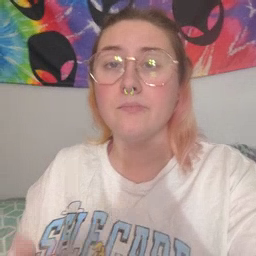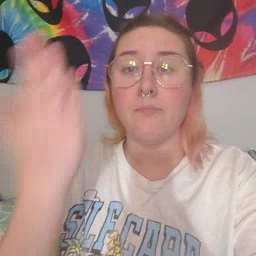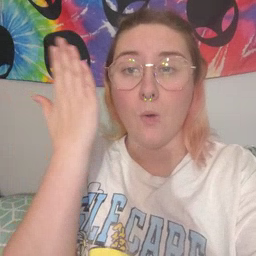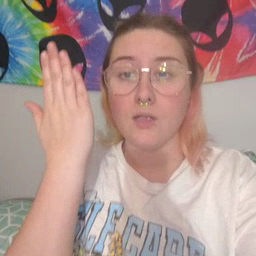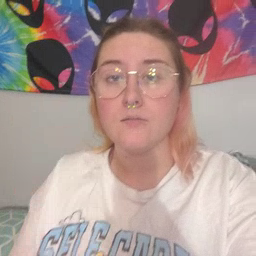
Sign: morning